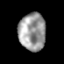
Tissue: prostate
Cell type: T cells
Senescence score: 0.3178
Nuclear area (px): 989
Mean DAPI intensity: 154.978